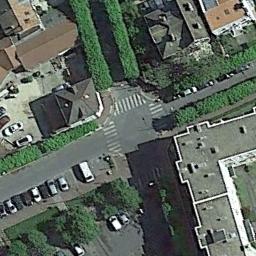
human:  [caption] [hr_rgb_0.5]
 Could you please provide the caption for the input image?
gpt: There are many buildings of different shapes and sizes beside the intersection .

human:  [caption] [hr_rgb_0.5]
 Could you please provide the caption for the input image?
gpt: An intersection with normal traffic located in a residential area with some green belts .

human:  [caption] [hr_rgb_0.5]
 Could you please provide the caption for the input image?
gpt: A black car stopped at the intersection .

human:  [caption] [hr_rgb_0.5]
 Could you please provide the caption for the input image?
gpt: There are several moving vehicles on the road at the intersection, There are many buildings and some trees around the intersection, And many cars are parked in the open space beside the intersection .

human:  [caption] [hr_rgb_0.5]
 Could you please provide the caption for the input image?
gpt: There are green belts beside the intersection with some cars parked beside .